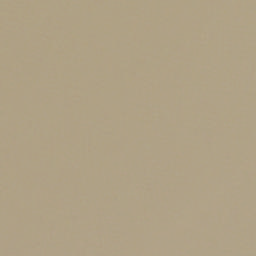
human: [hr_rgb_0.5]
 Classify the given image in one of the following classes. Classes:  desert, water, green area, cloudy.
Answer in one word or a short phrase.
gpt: cloudy